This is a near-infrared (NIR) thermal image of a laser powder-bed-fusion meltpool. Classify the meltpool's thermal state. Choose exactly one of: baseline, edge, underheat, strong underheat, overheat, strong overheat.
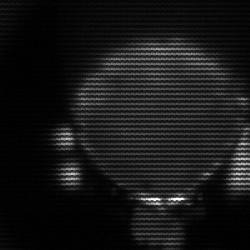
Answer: edge